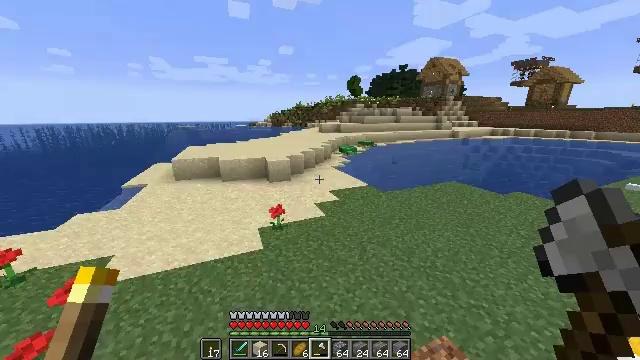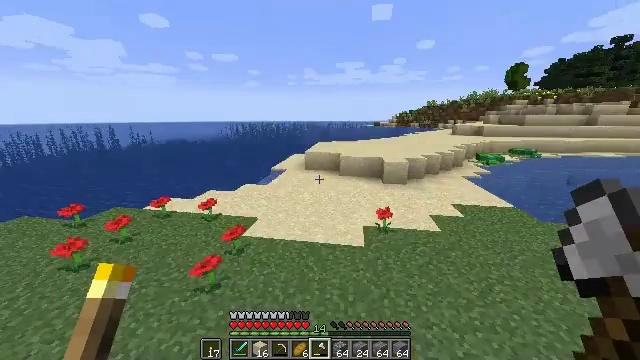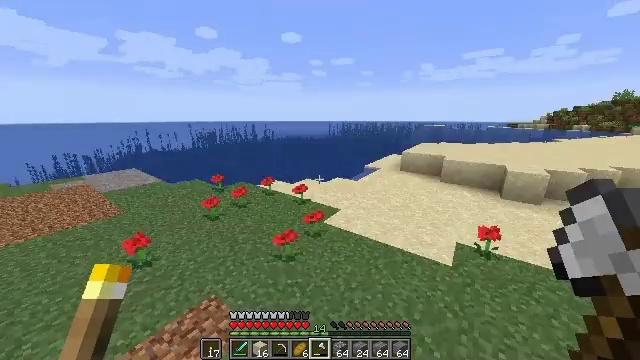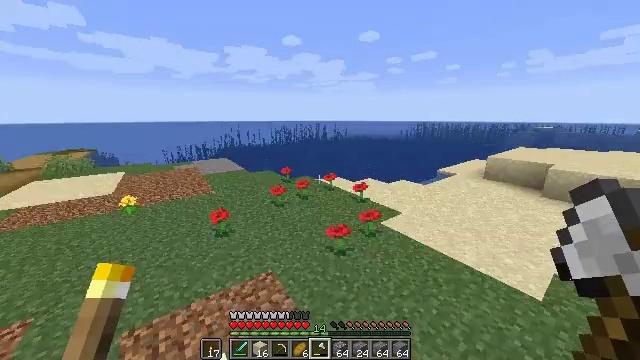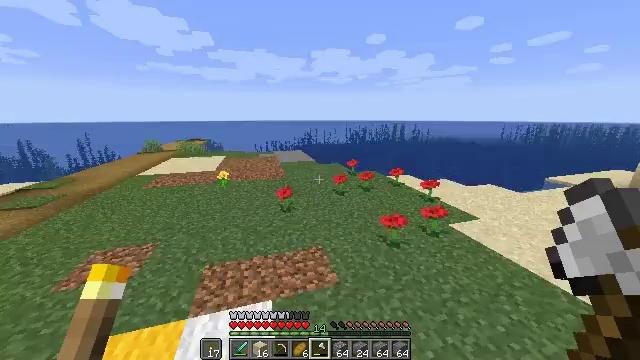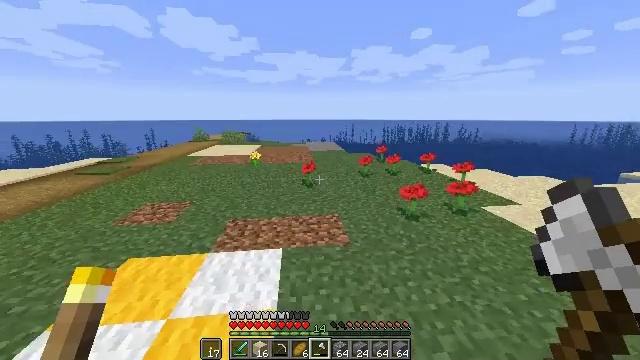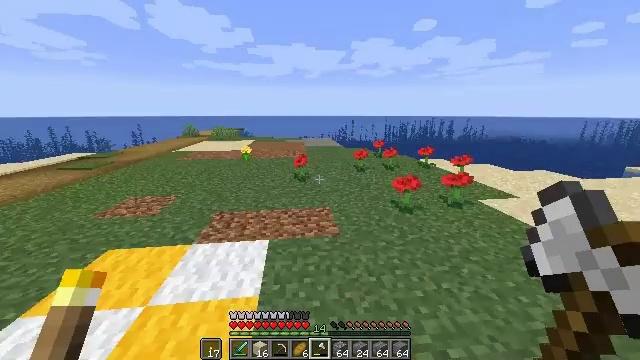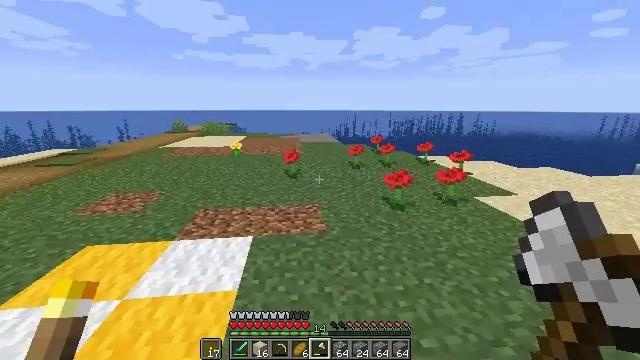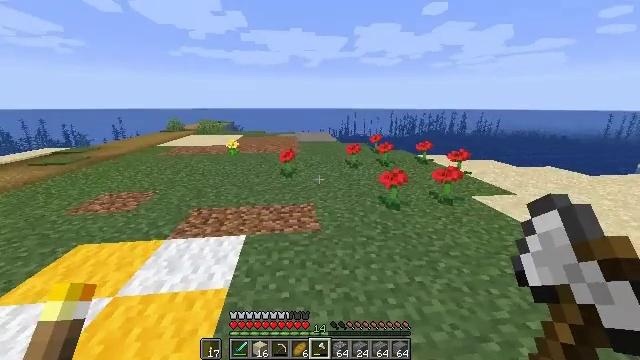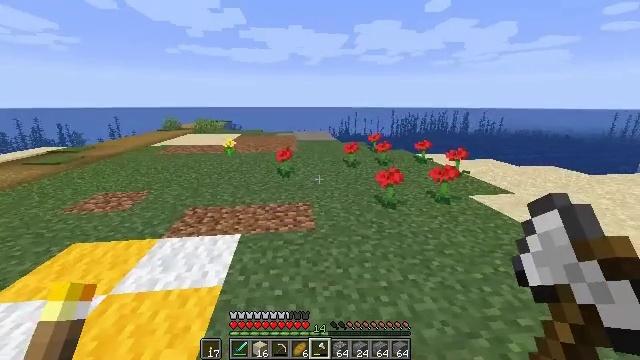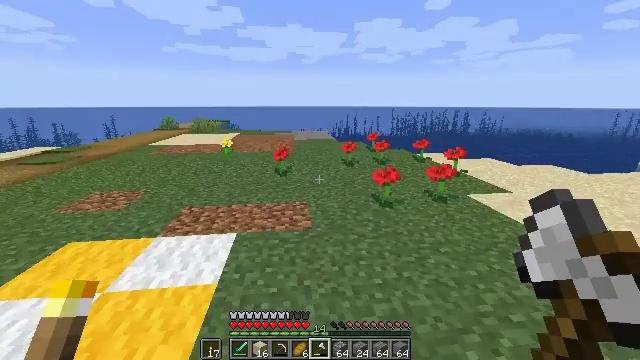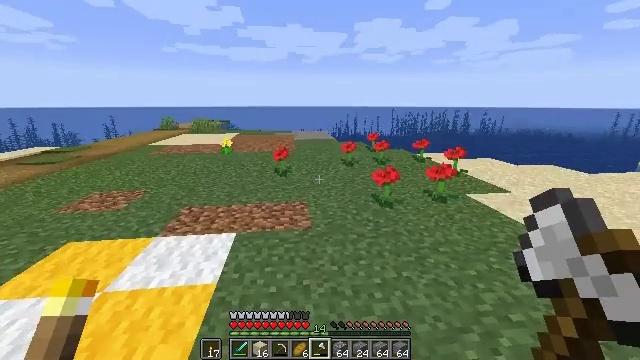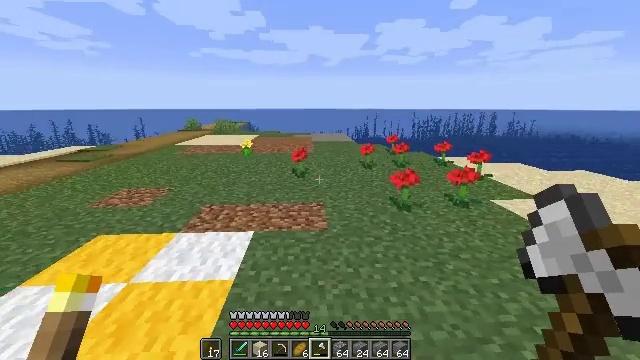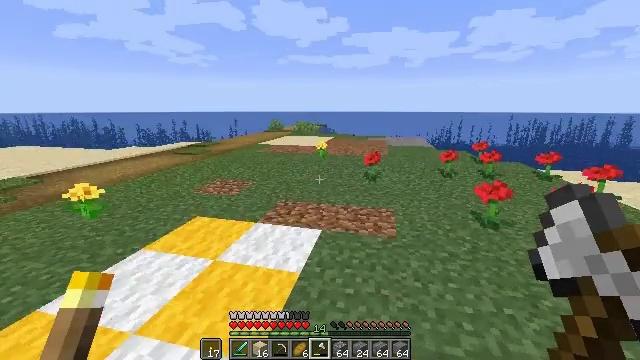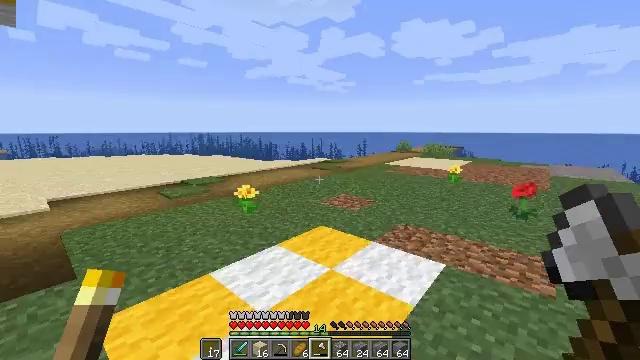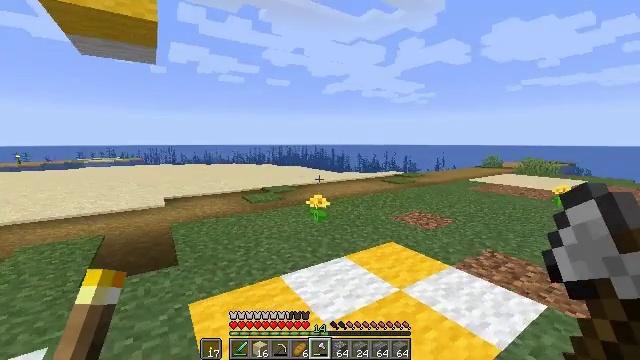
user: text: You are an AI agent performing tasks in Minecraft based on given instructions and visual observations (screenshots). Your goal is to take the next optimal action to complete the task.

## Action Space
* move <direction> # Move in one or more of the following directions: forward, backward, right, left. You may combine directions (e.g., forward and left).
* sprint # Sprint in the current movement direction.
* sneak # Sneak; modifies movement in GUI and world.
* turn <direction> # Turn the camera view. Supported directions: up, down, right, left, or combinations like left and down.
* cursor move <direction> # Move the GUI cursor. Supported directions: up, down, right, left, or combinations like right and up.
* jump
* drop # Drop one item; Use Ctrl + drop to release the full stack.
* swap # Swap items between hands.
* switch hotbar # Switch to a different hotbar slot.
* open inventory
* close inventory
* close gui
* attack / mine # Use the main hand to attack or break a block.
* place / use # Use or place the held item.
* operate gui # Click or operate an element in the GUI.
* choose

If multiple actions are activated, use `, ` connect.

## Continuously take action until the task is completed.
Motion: motion action
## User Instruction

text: Mine the white wool block.
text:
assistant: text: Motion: move forward, turn left
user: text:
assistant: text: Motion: move forward and move right, turn left
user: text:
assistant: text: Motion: move forward and move right, turn left
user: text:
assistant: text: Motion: move forward and move right, turn left
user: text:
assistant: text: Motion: move right, turn left
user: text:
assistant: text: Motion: move right
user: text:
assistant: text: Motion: no_op
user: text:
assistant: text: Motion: no_op
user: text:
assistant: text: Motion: no_op
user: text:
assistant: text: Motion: no_op
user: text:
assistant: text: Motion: no_op
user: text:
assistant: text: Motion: turn left
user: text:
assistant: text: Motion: turn left
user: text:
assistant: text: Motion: turn left and up
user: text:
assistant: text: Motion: turn left and up
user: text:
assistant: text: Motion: turn left
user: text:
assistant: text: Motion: turn left
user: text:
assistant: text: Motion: turn left
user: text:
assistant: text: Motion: no_op
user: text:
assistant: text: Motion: no_op
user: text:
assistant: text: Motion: no_op
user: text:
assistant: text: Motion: no_op
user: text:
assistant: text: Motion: no_op
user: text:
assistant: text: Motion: no_op
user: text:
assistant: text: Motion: no_op
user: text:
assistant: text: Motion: no_op
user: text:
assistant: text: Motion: turn right and down
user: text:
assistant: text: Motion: turn right and down
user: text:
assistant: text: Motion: turn right and down
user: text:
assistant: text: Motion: turn right